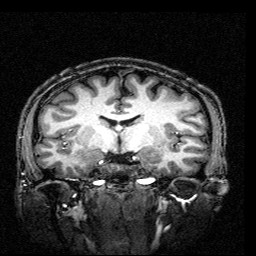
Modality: T1w
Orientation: sagittal
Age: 21
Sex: male